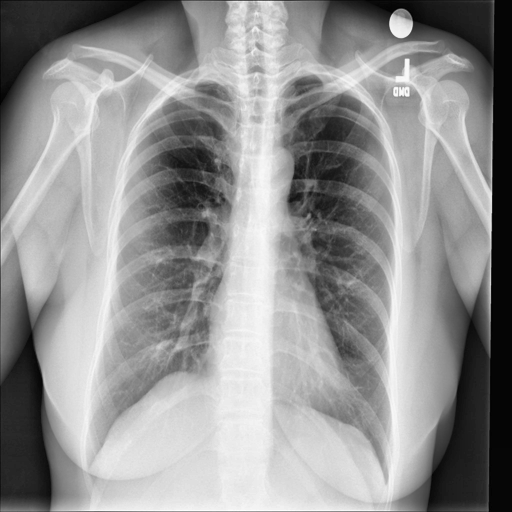
Finding: NORMAL